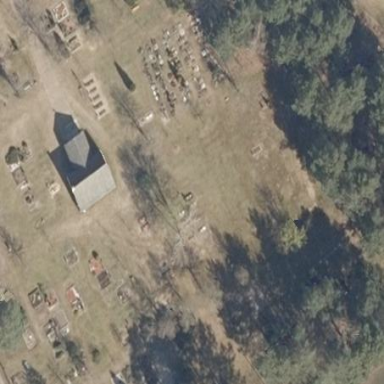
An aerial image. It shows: Grave yard.